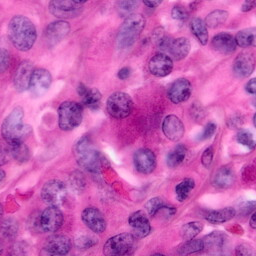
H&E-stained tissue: Pancreatic